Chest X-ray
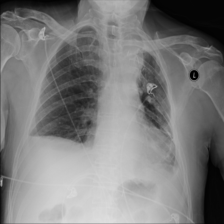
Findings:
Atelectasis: negative
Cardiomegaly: negative
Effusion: negative
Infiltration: negative
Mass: negative
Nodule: positive
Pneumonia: negative
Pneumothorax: negative
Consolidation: negative
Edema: negative
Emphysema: negative
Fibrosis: negative
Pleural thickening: negative
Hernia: negative